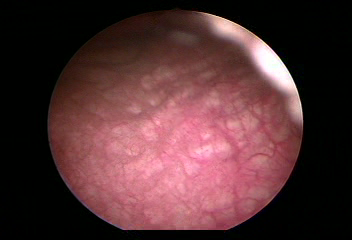
Modality: WLC
Class: Normal mucosa
Bladder cancer association: No